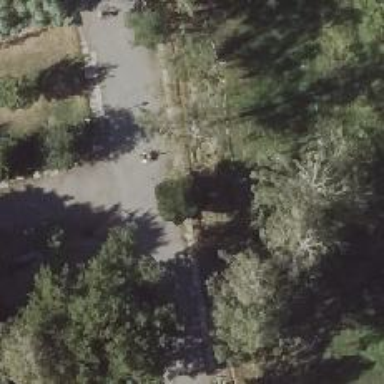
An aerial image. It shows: Evergreen needle-leaved tree in park.